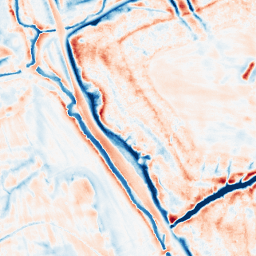
Category: edge_preserving
Decomposition family: bilateral
Decomposition parameters: d: 21
sigma_color: 75
sigma_space: 25
Upsampling method: sinc_hamming
Upsampling parameters: scale: 8
kernel_size: 16
Upsampling scale: 8